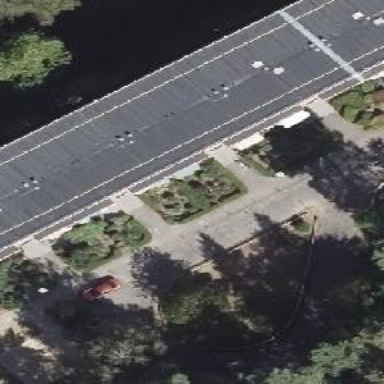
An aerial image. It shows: Asphalt footway.